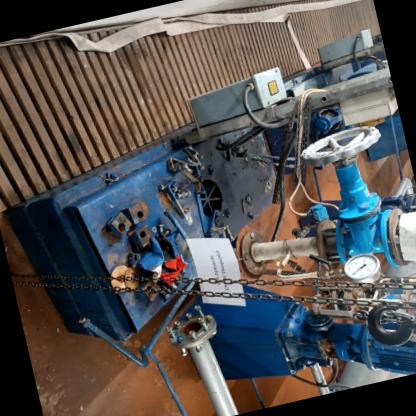
Klasa: inne